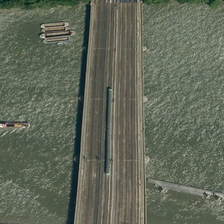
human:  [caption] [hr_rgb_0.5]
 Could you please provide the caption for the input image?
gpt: several boats are in a river with a bridge on it and some green trees near it .

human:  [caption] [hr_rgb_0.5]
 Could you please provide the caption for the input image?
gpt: several boats are in a river with a bridge on it and some green trees near it .

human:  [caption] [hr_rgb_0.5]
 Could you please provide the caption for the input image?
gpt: several boats are in a river with a bridge on it and some green trees near it .

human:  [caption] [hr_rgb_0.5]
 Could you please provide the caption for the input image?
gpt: several boats are in a river with a bridge on it and some green trees near it .

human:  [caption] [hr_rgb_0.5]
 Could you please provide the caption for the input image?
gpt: several boats are in a river with a bridge on it and some green trees near it .